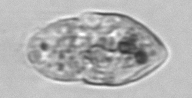
Label: Gyrodinium